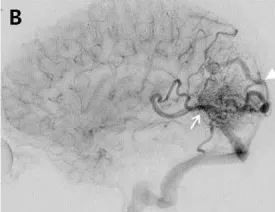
Digital subtraction angiography: A and B. Lateral left carotid angiogram revealed a left parieto-occipital arteriovenous malformation (AVM) with a nidus measuring 55 mm, which was drained via deep (vein of Galen and straight sinus: white arrow) and superficial (cortical veins and superior sagittal vein: white arrowhead) venous systems.
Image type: radiology (scintigraphy)